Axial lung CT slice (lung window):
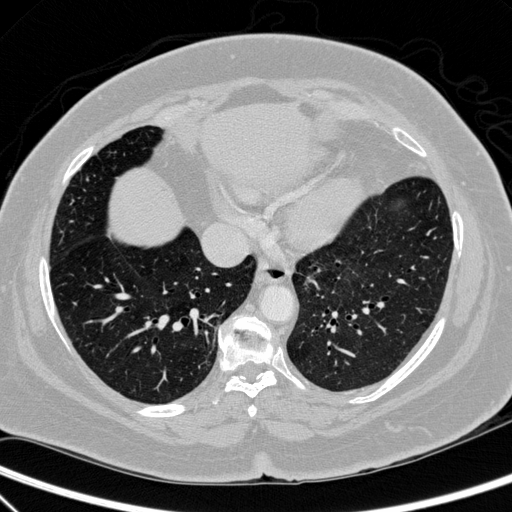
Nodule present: no